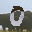
Label: 0